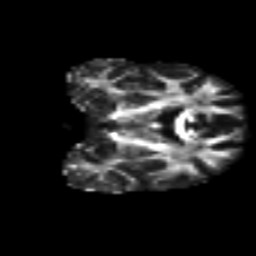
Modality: FA
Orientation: coronal
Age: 40
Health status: ill
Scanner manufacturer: philips
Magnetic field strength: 3 T
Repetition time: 9 s
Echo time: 0.127 s